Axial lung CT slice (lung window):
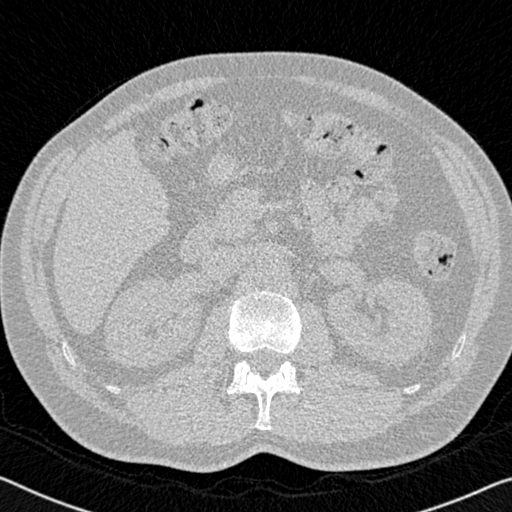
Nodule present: no